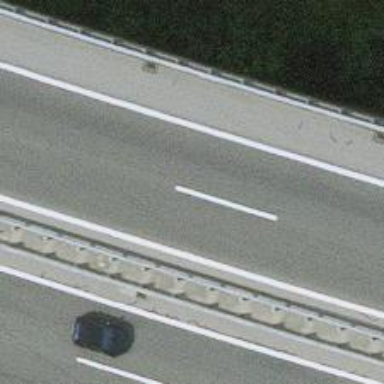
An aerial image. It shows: Asphalt bridge over motorway.